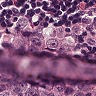
Metastatic tissue present: yes